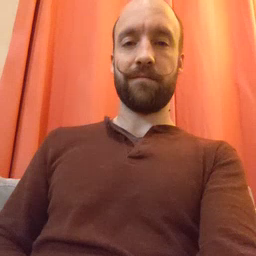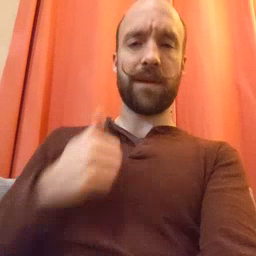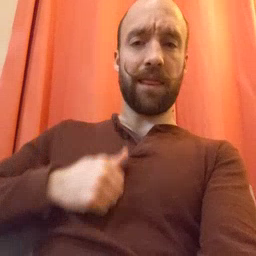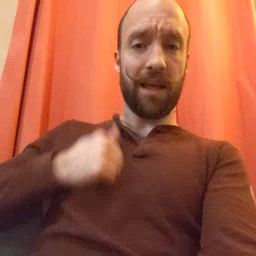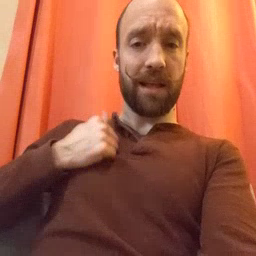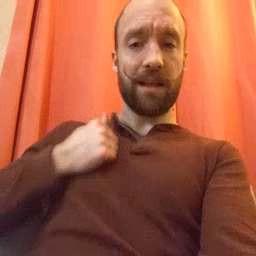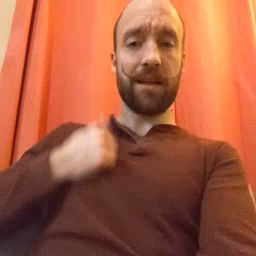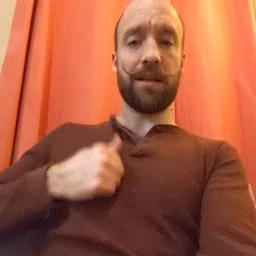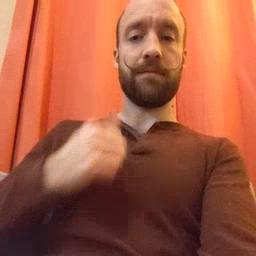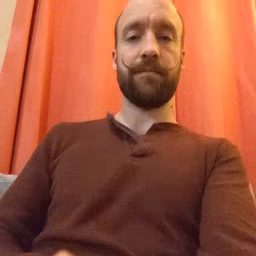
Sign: bath